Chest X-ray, AP view. Patient: 44 years old, sex M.
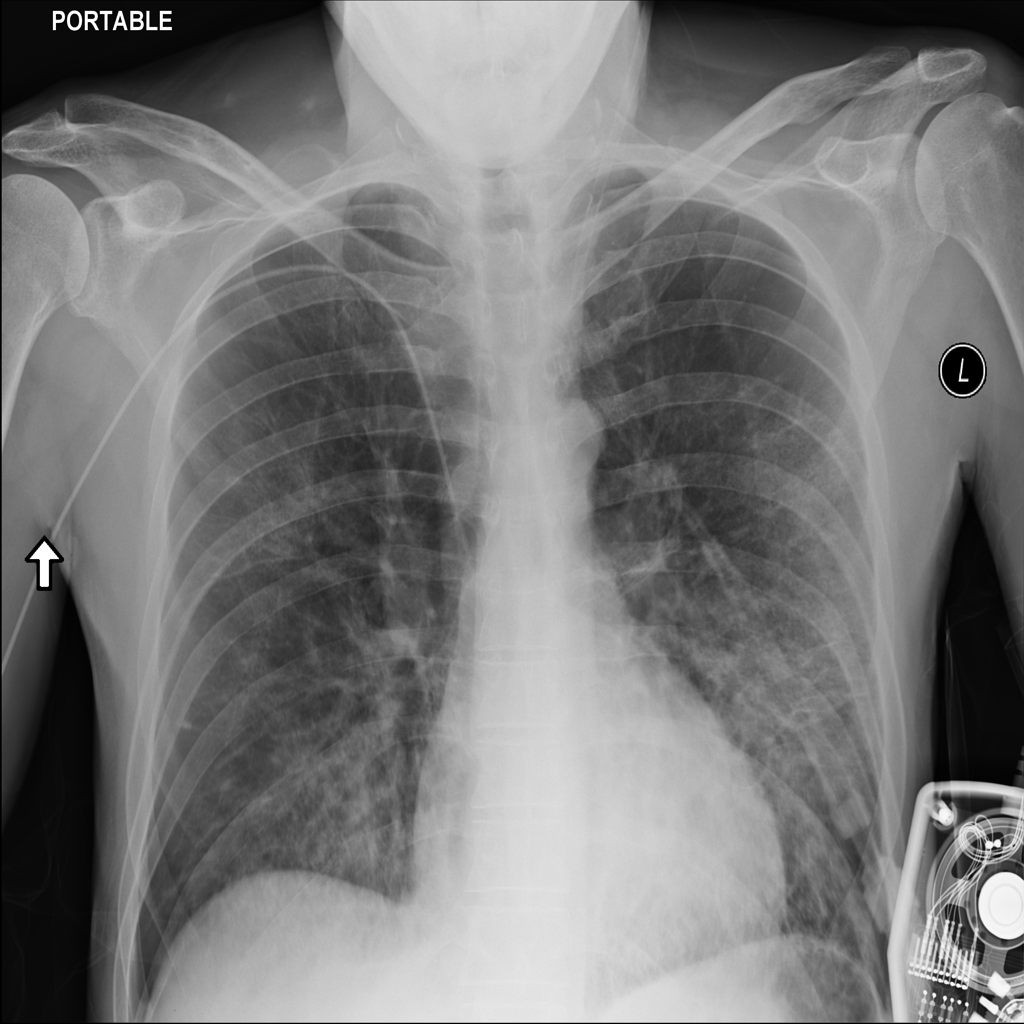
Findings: Infiltration